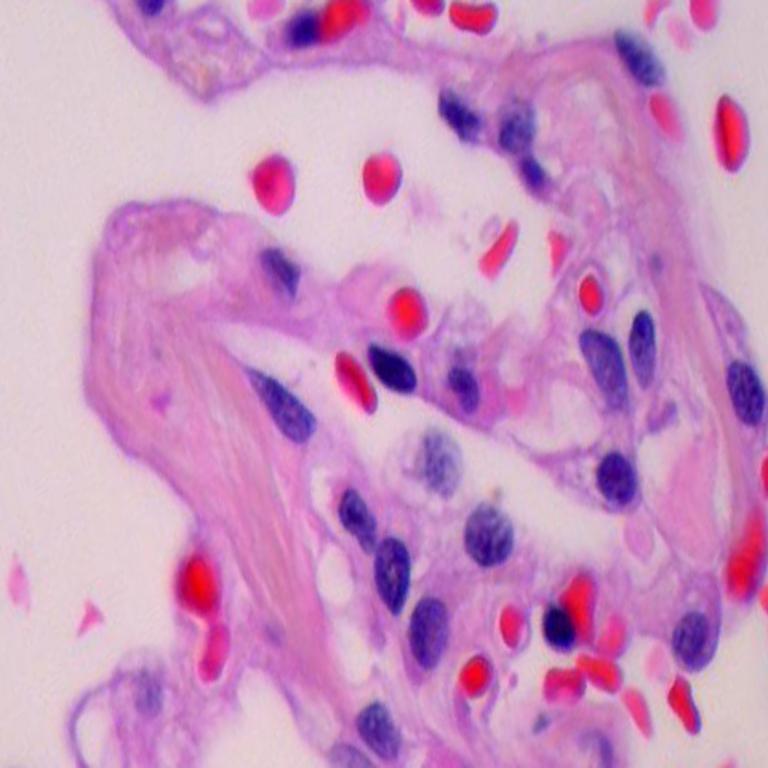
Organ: lung
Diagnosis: benign